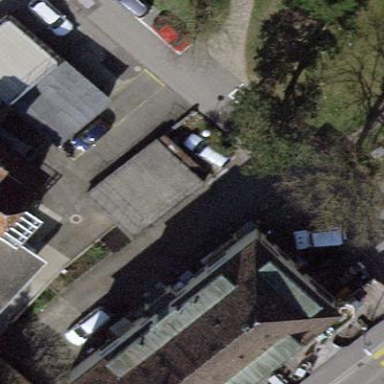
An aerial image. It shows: Group of garages.